Question: I have a program that I have built for personal use that will randomly select a movie from a set of checked items in a listbox. One of the features I programmed into this application is the ability to generate a 'Tiered Result'. What I mean by a tiered result is that an algorithm should first randomly select three movies, then randomly select two of those, then finally randomly select a final movie from those two.
To help illustrate what I mean:
Movie List : Shriek, Shriek 2, Shriek 3, Monsters Inc, Bambi, Bambi 2
Tier 1 : Shriek 3, Bambi, Bambi 2
Tier 2 : Shriek 3, Bambi
Tier 3 : Bambi
I have successfully accomplished this with the following code:
'''
Private Sub btnPick_Click(sender As System.Object, e As System.EventArgs) Handles btnPick.Click
If boxMovies.CheckedItems.Count <> 0 Then
Dim rnd As New Random
If My.Settings.Tier = True Then
lbl1.Text = boxMovies.CheckedItems.Item(rnd.Next(boxMovies.CheckedItems.Count))
Randomize()
lbl2.Text = boxMovies.CheckedItems.Item(rnd.Next(boxMovies.CheckedItems.Count))
Randomize()
lbl3.Text = boxMovies.CheckedItems.Item(rnd.Next(boxMovies.CheckedItems.Count))
Randomize()
Dim stp2() As String = {lbl1.Text, lbl2.Text, lbl3.Text}
lbl4.Text = stp2(rnd.Next(stp2.Length))
Randomize()
lbl5.Text = stp2(rnd.Next(stp2.Length))
Randomize()
Dim stp3() As String = {lbl4.Text, lbl5.Text}
lbl6.Text = stp3(rnd.Next(stp3.Length))
Else
MessageBox.Show(boxMovies.CheckedItems.Item(rnd.Next(boxMovies.CheckedItems.Count)), "Movie Result", MessageBoxButtons.OK)
End If
Else
MessageBox.Show("Please pick at least one movie!", "No Movies Selected", MessageBoxButtons.OK, MessageBoxIcon.Exclamation)
End If
End Sub
'''
The issue I am having however is that movies can be randomly generated twice in any given tier. The image below should help illustrate what I mean:

Notice how in Tier 2, 'Star Wars Saga' is generated twice. This ultimately results in 'Star Wars Saga' being the ensured result in Tier 3.
I was wondering if there was an easy way (feel free to improve my code, I realize it is probably inefficient, I just threw something together quickly) to resolve this. I would like results in each tier to be unique to that tier.
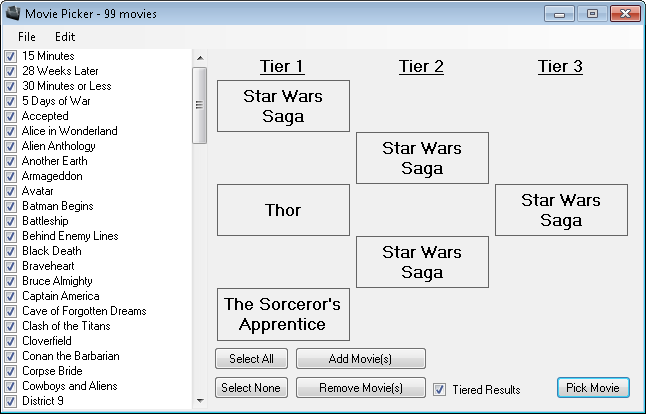
Answer: Imagine you have a vector V with N movies (or indexes to the movies).
'''
For i:=0 to 2 do
r := rand(N-i-1) // A random integer fro 0..N-i-1 inclusive
AddToResult( V[r] )
V[r] := V[N-i-1] // Override the selected element with the last one.
'''
The idea is to select a random element from the list, and put the last element in the place of the extracted element. So the new list will have a length of N-1 and will not include the extracted element. This new list has a different order, but because we select a random one, we don't care of it.